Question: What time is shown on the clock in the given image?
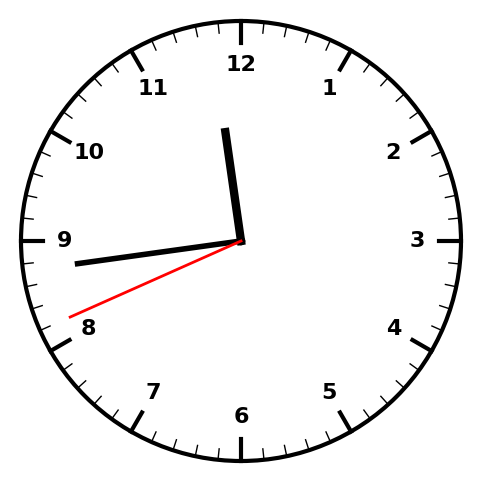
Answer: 11:43:41